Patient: sex M, age 71
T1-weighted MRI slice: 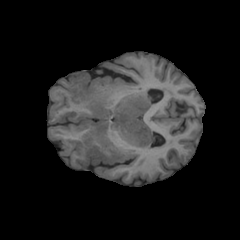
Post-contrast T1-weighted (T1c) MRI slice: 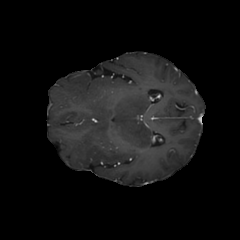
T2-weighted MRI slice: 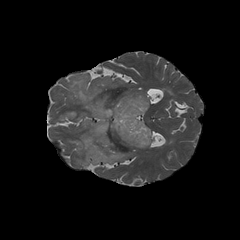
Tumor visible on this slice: yes
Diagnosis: Astrocytoma, IDH-wildtype
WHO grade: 2